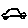
Label: car